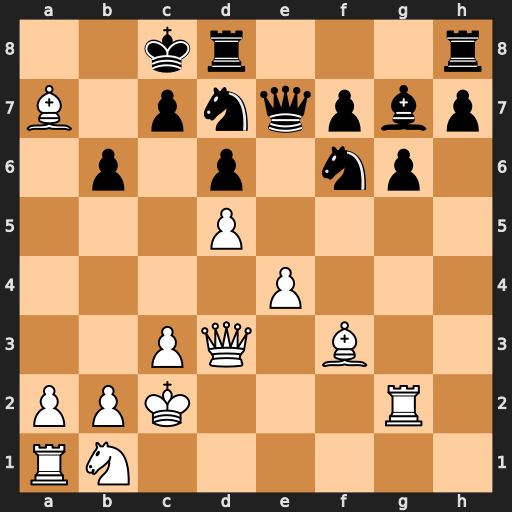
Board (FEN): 2kr3r/B1pnqpbp/1p1p1np1/3P4/4P3/2PQ1B2/PPK3R1/RN6
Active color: w
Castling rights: -
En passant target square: -
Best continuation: Qa6#